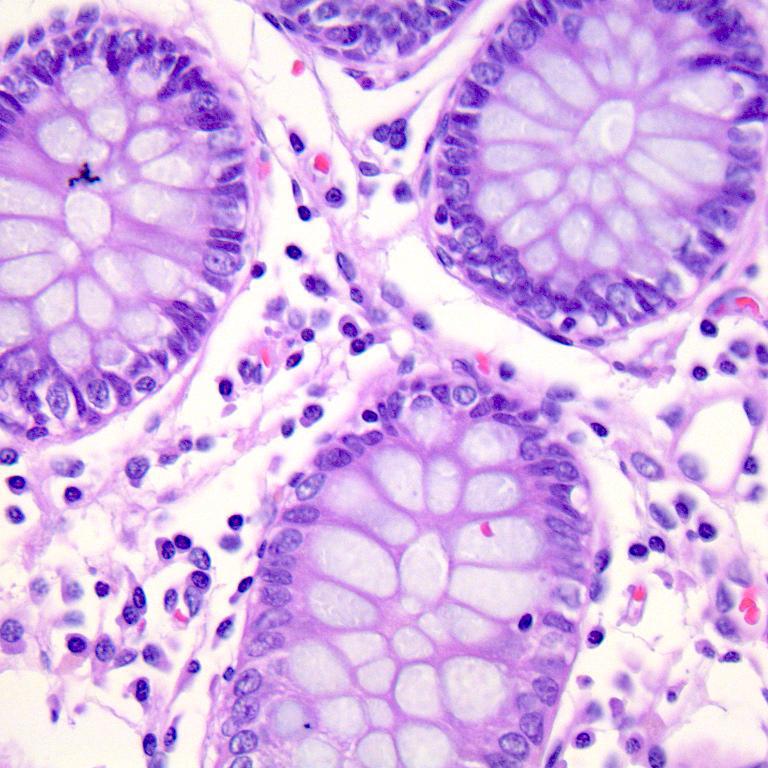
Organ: colon
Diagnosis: benign